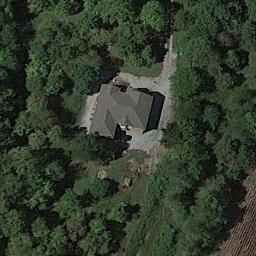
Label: sparse_residential